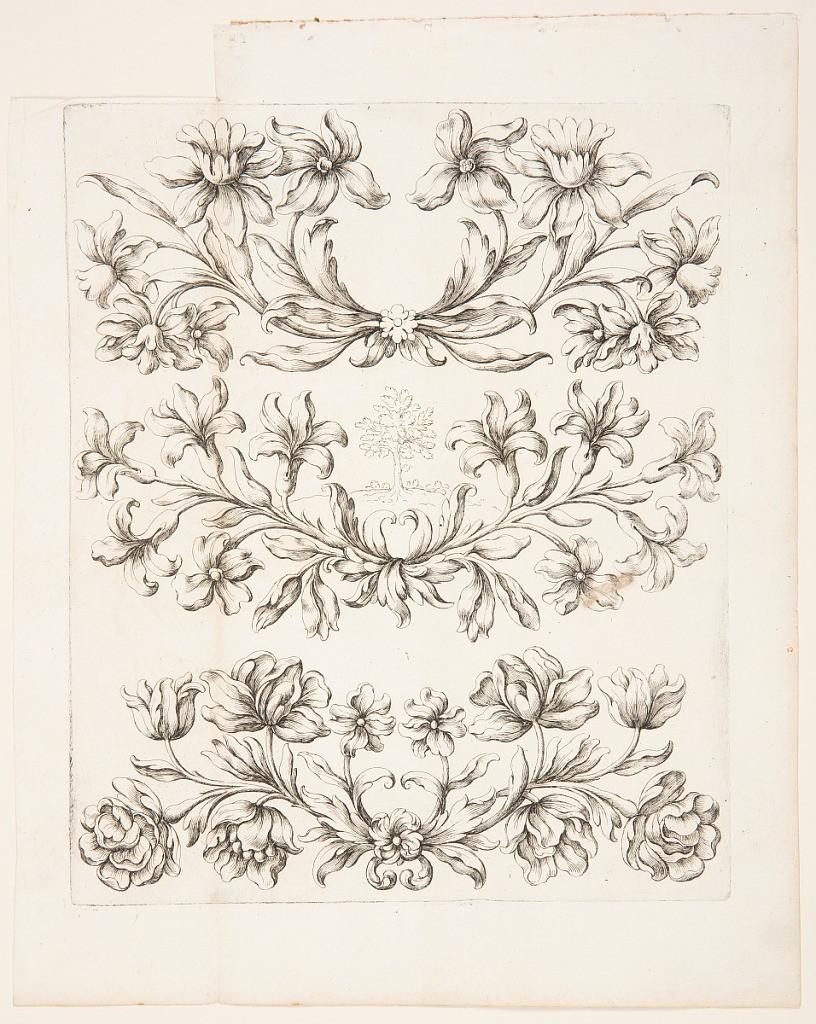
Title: Frieze, from the set, "Ornemens à la Mode"
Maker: Jacques Androuet Du Cerceau the Elder, French, ca. 1515 - after 1584
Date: ca. 1650
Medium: Engraving on laid paper
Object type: Print
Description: Three freizes, Flower boughs. Distant view of a tree in the center of the central frieze.